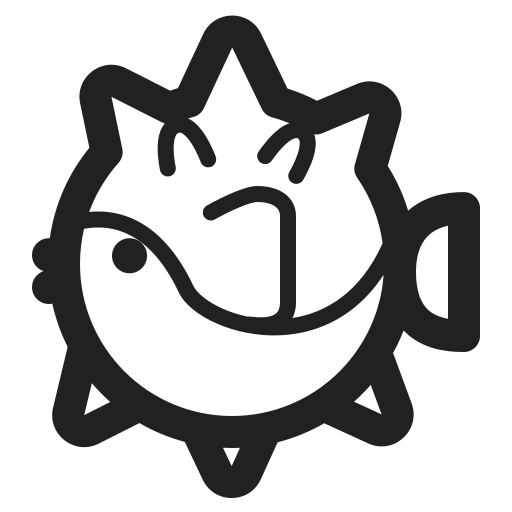
blowfish high contrast